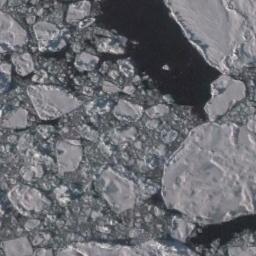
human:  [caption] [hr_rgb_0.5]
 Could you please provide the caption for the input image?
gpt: Several large pieces of sea ice and a lot of small pieces of sea ice gather together .

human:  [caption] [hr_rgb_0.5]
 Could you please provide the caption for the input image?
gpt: There are many ice on the black sea .

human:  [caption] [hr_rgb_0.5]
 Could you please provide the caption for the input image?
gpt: The sea ice on the right is smaller than on the left .

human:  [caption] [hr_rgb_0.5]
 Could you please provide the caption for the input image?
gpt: Two large pieces of ice and the surrounding large and small pieces of ice are closely connected to form a large piece floating on the deep blue sea and cover the sea .

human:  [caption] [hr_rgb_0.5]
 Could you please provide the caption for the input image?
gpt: There are sea ice on the ice sheet .